Aerial crown-view tile of a tropical tree (Barro Colorado Island, Panama), acquired 20240813:
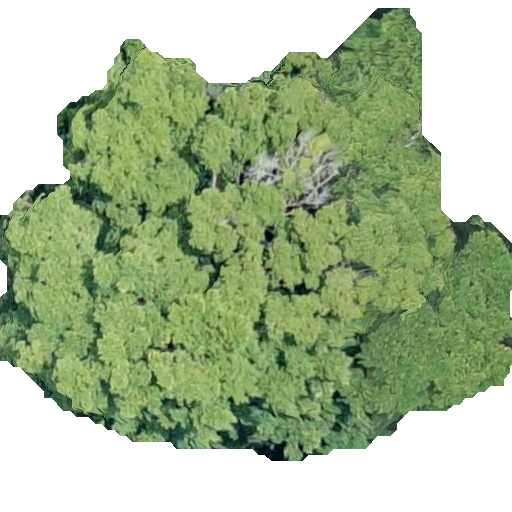
Species: Guapira myrtiflora
GBIF accepted scientific name: Guapira myrtiflora
Crown area: 250.971 m²